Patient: sex M, age 42
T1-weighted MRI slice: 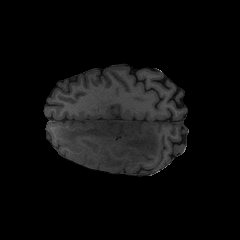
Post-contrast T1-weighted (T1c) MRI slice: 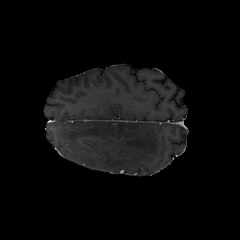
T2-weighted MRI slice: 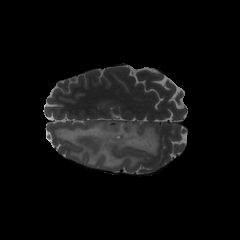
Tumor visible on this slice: yes
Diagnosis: Astrocytoma, IDH-mutant
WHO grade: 3